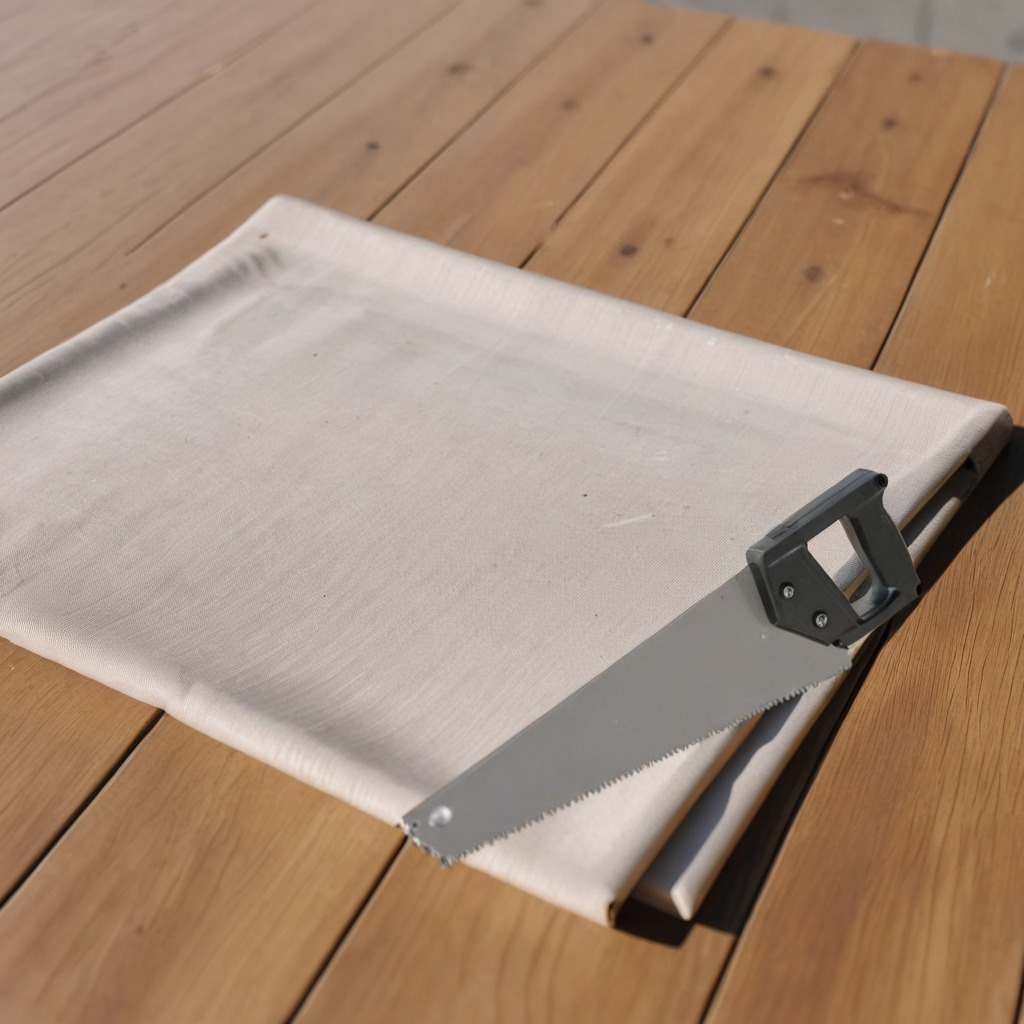
A metal saw is lying on a wooden table.